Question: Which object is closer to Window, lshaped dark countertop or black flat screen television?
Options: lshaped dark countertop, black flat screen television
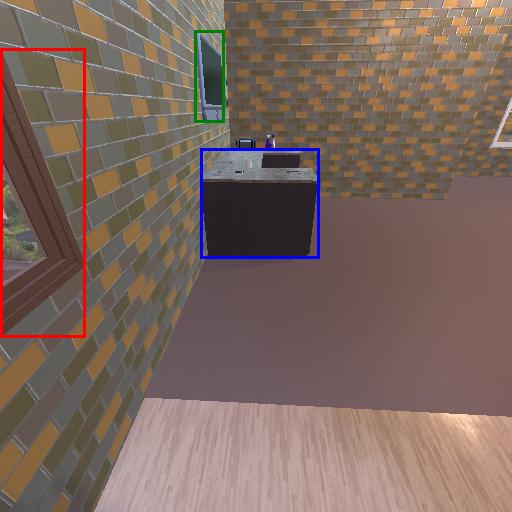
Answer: lshaped dark countertop